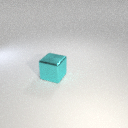
large cyan metal cube